Field crop: maize
Growth stage: 1
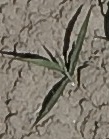
Species: sorghum